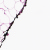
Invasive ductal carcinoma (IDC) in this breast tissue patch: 0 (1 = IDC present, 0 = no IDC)